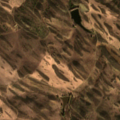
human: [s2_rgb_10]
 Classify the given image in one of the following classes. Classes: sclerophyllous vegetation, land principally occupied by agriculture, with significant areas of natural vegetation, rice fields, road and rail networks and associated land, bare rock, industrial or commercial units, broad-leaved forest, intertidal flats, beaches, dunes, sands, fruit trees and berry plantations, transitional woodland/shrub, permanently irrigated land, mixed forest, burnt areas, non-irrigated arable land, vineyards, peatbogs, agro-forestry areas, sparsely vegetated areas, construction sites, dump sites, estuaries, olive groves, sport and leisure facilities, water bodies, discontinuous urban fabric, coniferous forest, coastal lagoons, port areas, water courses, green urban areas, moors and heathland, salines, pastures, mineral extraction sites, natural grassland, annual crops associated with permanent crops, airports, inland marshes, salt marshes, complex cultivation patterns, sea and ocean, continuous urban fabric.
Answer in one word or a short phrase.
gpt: land principally occupied by agriculture, with significant areas of natural vegetation